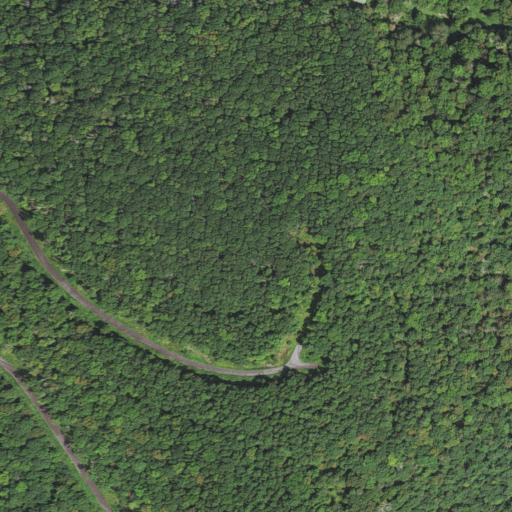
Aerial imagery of mountain in North Carolina named Black Mountain containing deciduous forest, shrub, and open development